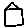
Label: house